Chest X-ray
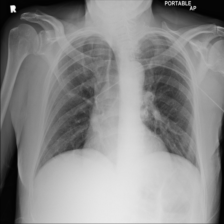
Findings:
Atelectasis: negative
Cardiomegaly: negative
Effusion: negative
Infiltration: negative
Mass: negative
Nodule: negative
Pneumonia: negative
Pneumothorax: negative
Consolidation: negative
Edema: negative
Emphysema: negative
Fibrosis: negative
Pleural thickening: negative
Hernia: negative